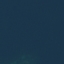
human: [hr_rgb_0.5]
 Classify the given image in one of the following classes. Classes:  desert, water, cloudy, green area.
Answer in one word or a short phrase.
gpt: water